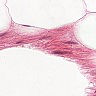
Metastatic tissue present: no